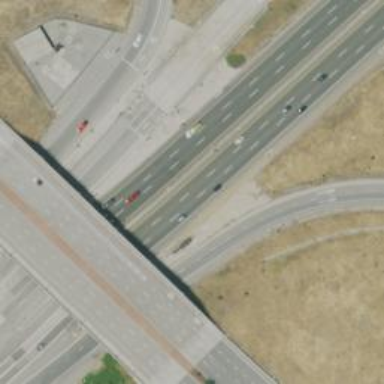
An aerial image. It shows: View of motorway.